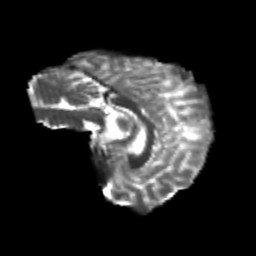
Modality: T2w
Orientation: sagittal
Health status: healthy
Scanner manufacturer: philips
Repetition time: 7.388 s
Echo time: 0.08599 s